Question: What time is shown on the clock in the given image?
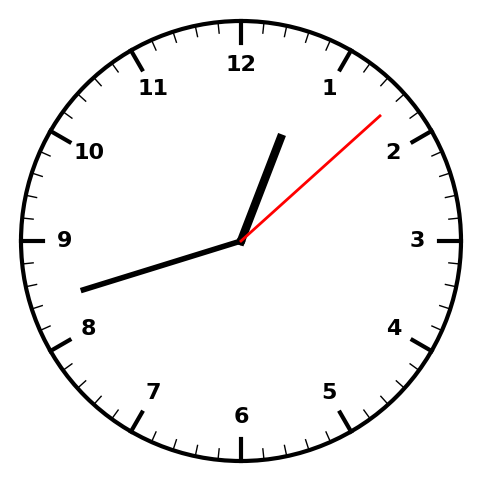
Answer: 12:42:08